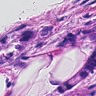
Metastatic tissue present: yes